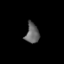
Tissue: lung
Cell type: Myeloid cells
Senescence score: 0.2384
Nuclear area (px): 263
Mean DAPI intensity: 101.483